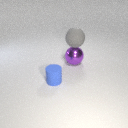
large purple metal sphere to the right of small blue rubber cylinder